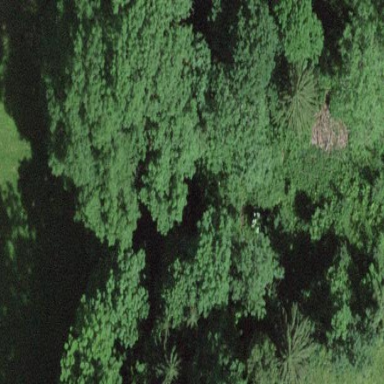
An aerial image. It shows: Mixed forest with various types of leaves.